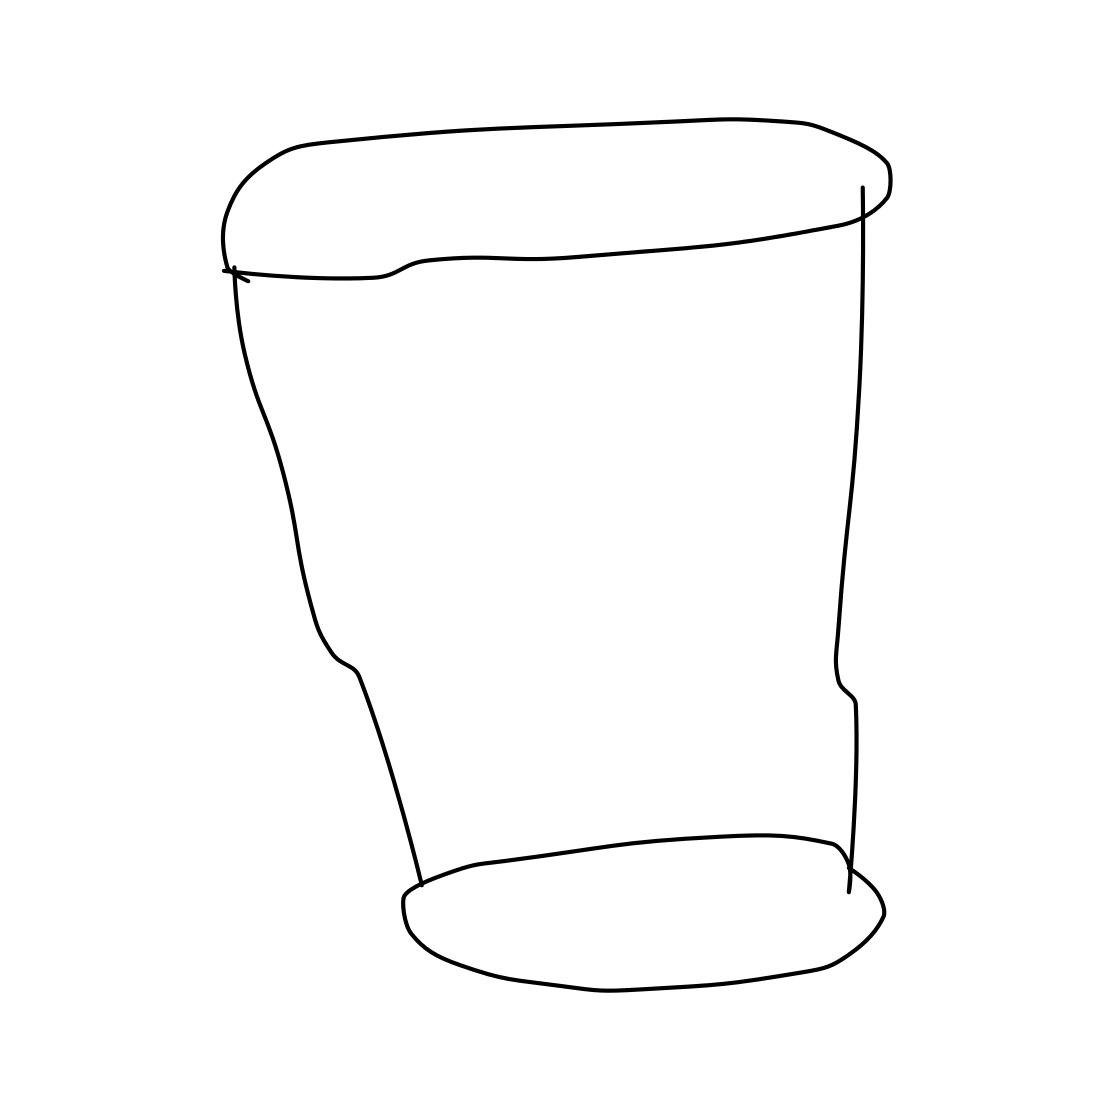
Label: cup